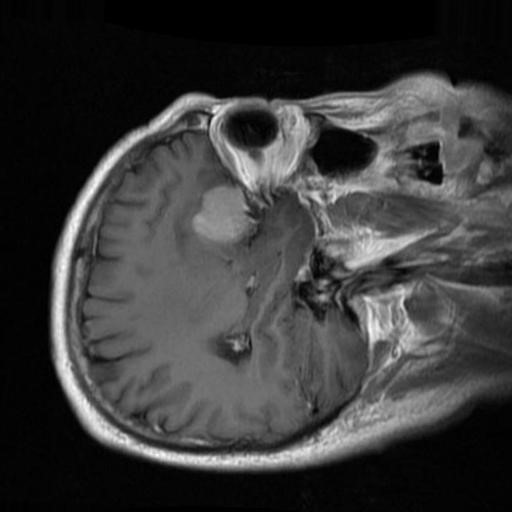
Label: brain_menin